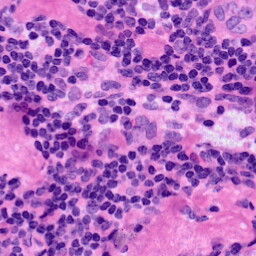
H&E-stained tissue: LymphNode